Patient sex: M
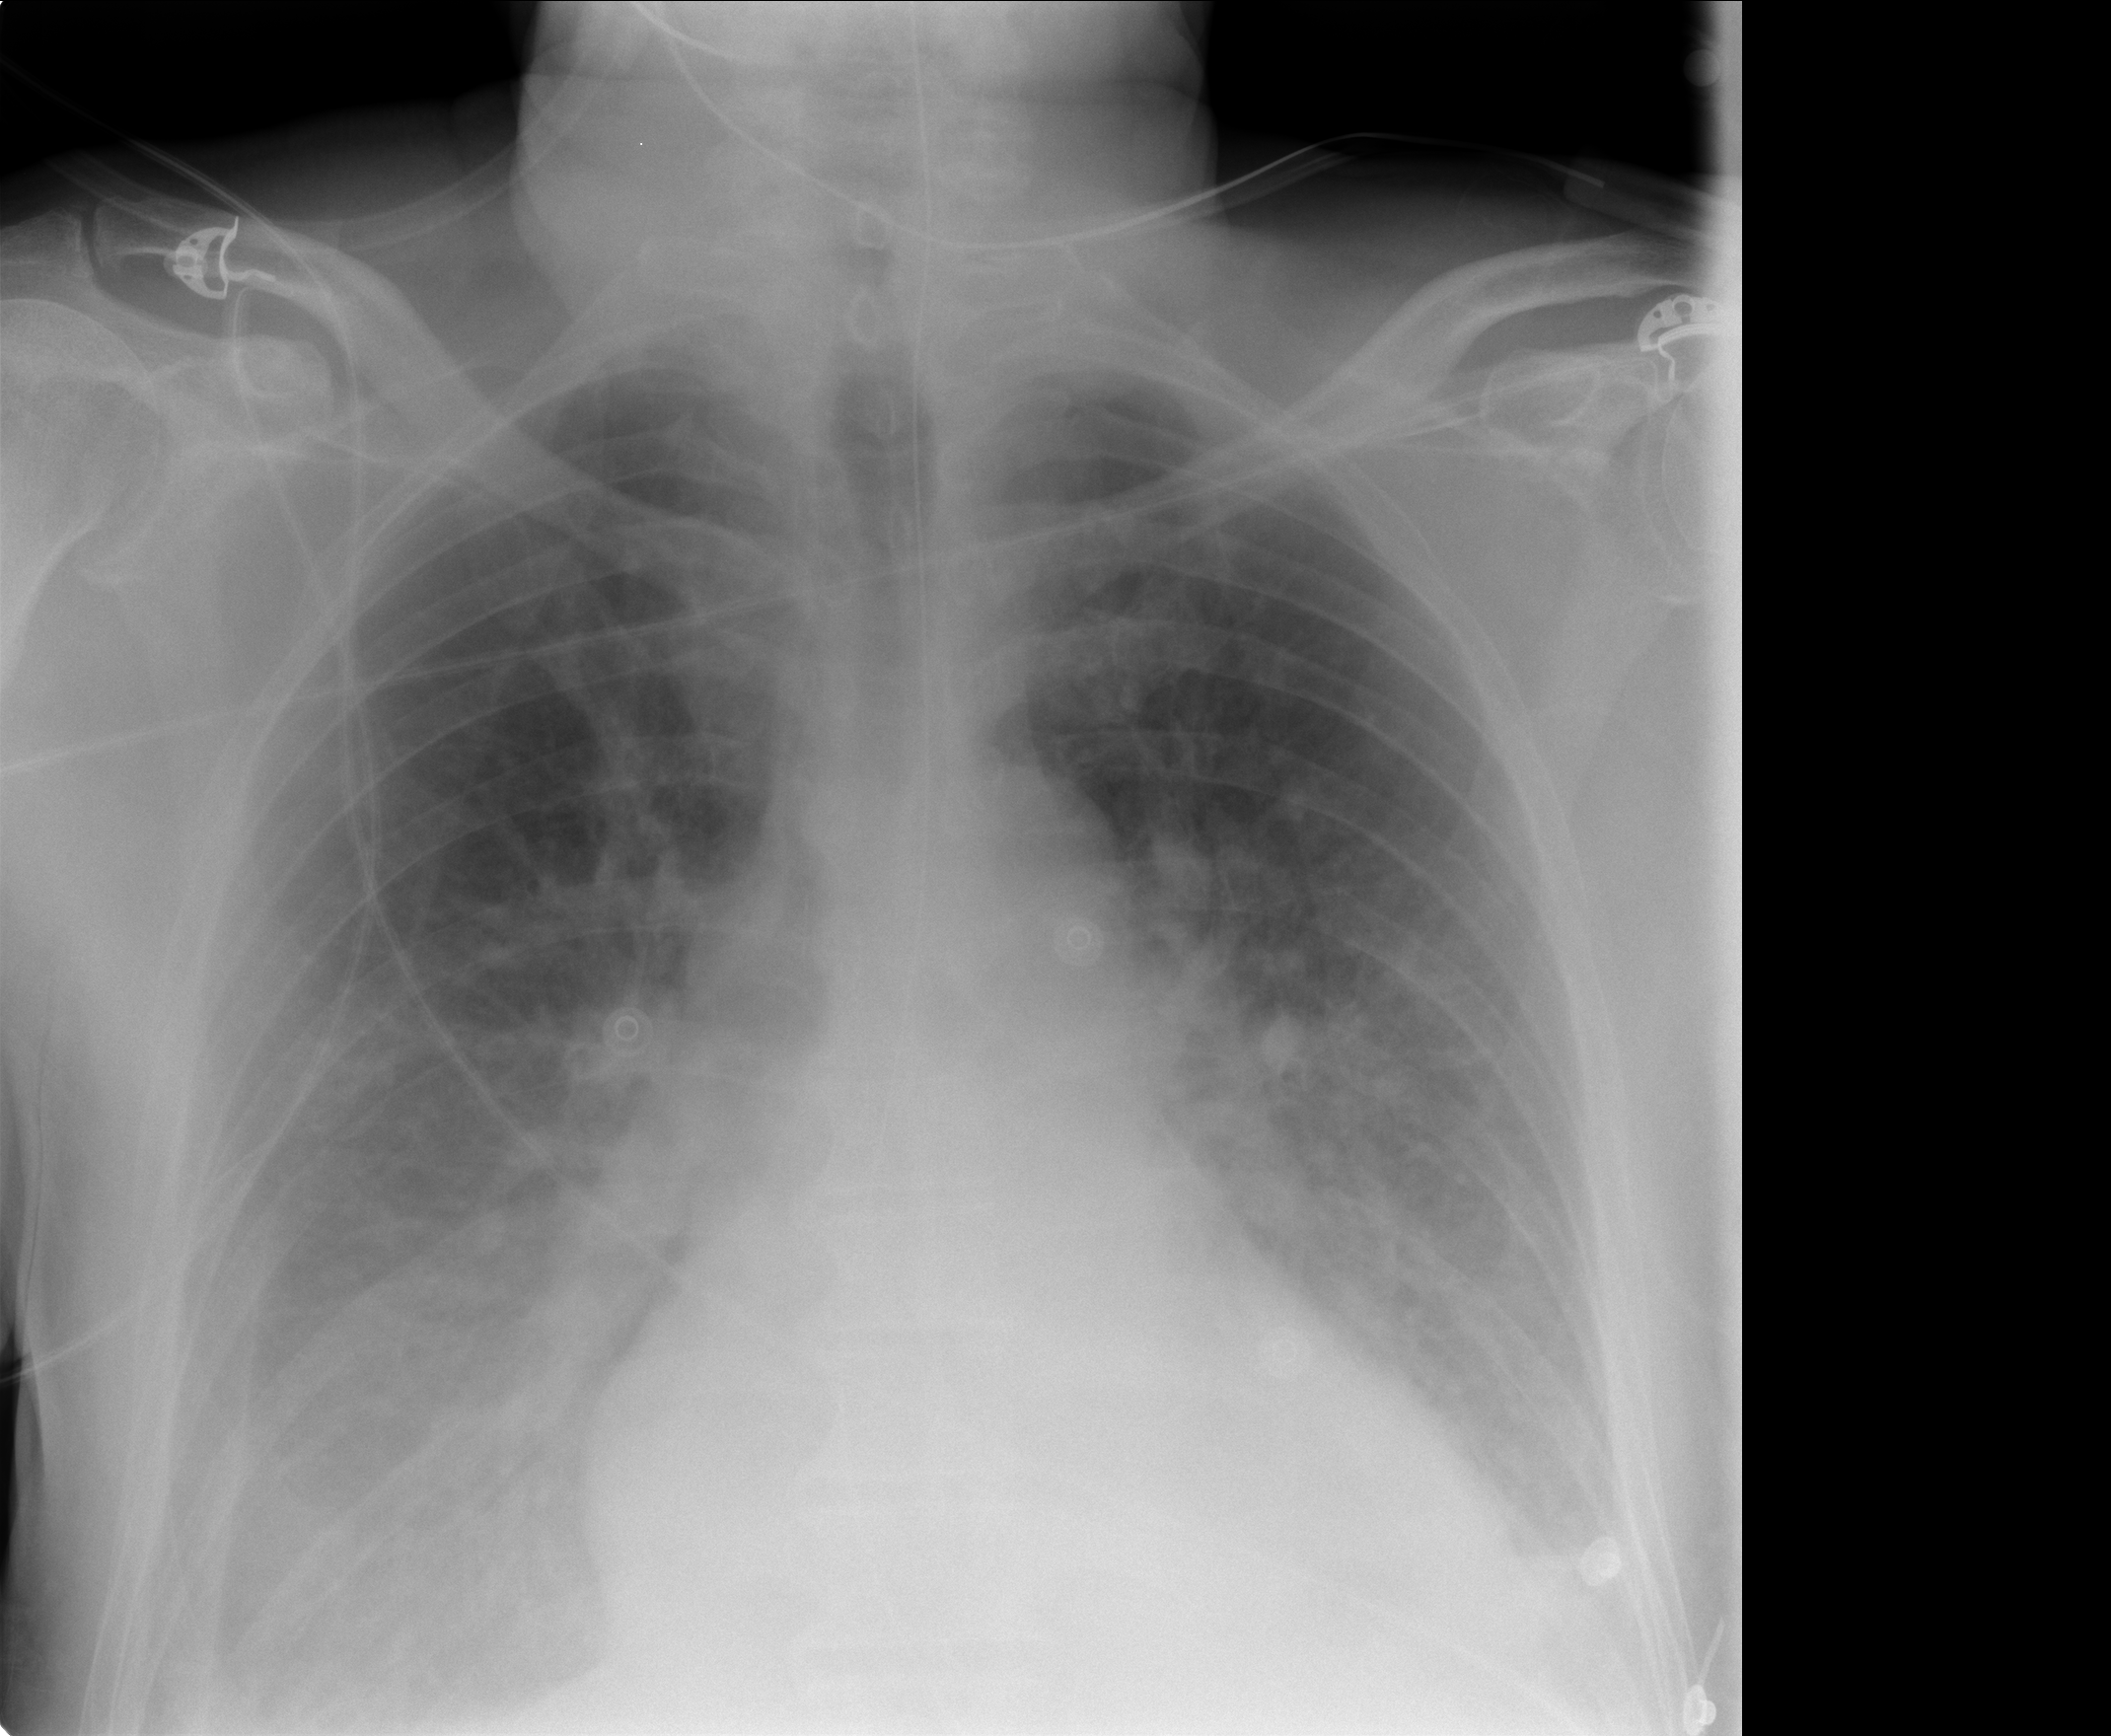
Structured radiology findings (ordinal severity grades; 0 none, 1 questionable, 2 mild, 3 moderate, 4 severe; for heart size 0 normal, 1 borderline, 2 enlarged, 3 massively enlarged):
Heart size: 2
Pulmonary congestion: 3
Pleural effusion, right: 2
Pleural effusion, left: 2
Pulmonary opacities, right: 2
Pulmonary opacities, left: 2
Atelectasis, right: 2
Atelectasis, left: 2